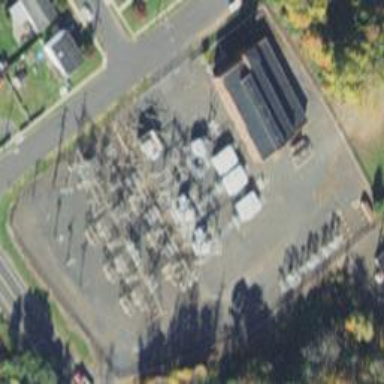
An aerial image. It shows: Distribution-level power substation.